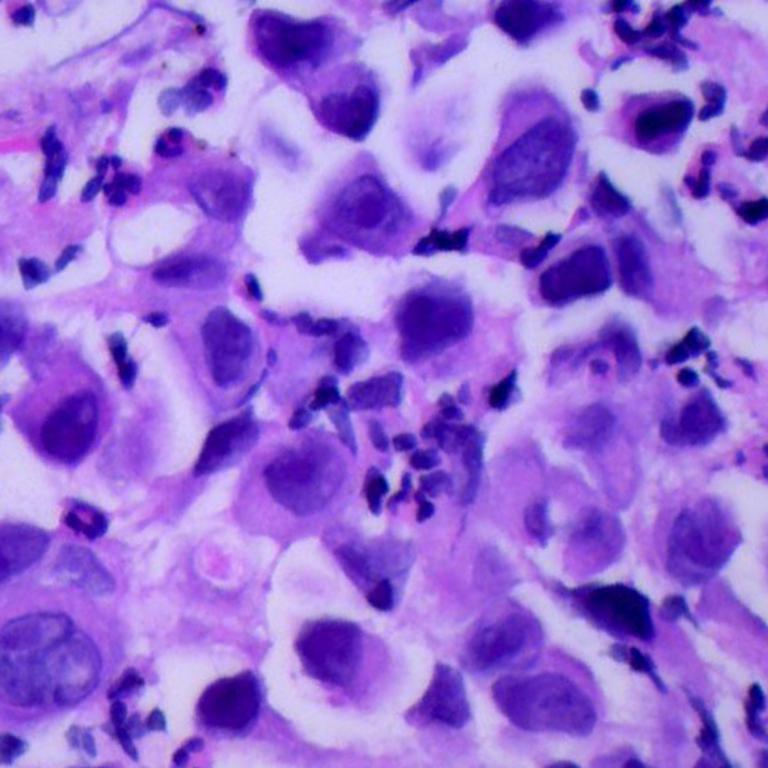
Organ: lung
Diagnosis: adenocarcinomas